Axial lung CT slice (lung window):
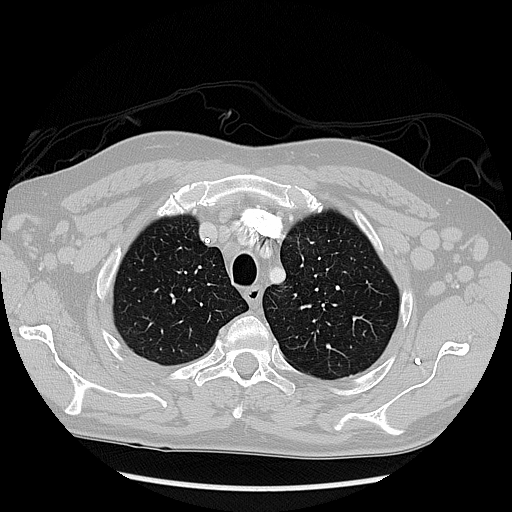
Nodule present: no